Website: ulta-beauty
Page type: customer-info-address
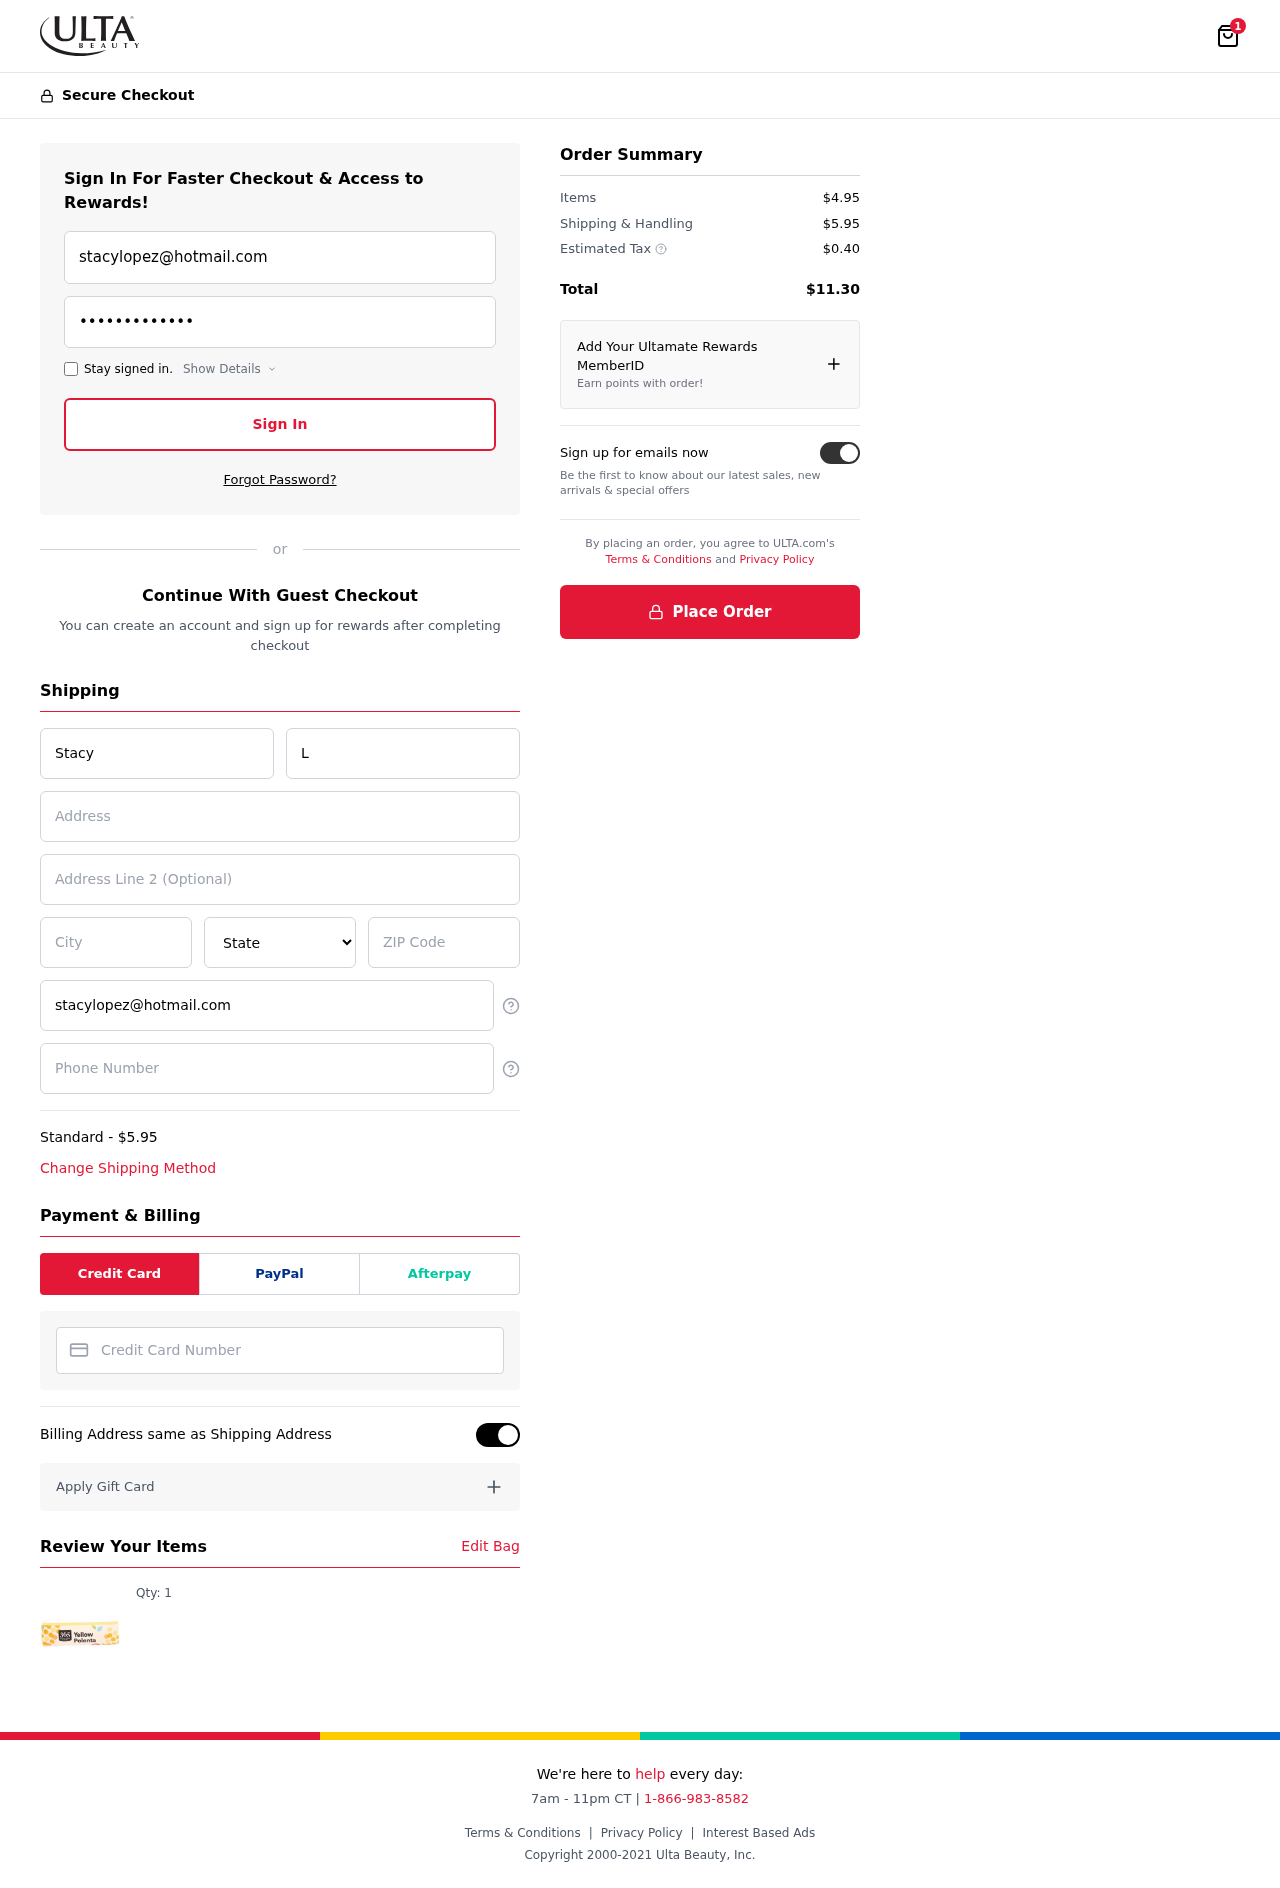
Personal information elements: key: PII_CARD_NUMBER
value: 4180 5021 6009 7688
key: PII_CITY
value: South Donna
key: PII_EMAIL
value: stacylopez@hotmail.com
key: PII_FIRSTNAME
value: Stacy
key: PII_LASTNAME
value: Lopez
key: PII_PHONE
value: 9776039831
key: PII_POSTCODE
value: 89164
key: PII_STATE
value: PW
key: PII_STREET
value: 30400 Williams Views Suite 376
Product elements: key: PRODUCT1_QUANTITY
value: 1
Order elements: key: ORDER_NUM_ITEMS
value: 1
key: ORDER_SHIPPING_COST
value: $5.95
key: ORDER_ITEMS_TOTAL
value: $4.95
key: ORDER_SHIPPING_COST2
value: $5.95
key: ORDER_TAX
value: $0.40
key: ORDER_TOTAL
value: $11.30